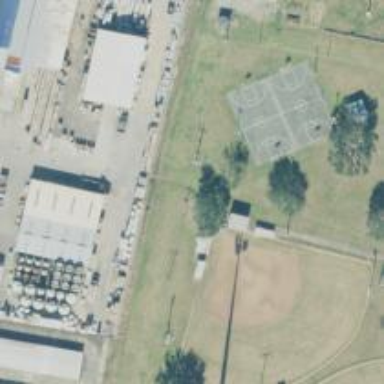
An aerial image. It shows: Baseball pitch for leisure land.